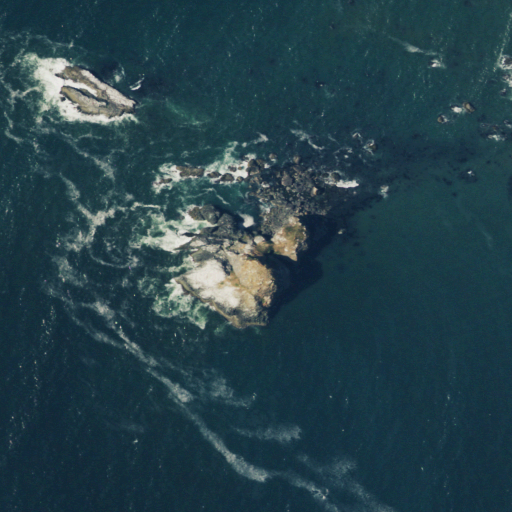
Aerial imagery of island in California named Little River Rock containing only open water